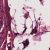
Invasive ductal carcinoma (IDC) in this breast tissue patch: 0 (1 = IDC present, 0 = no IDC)